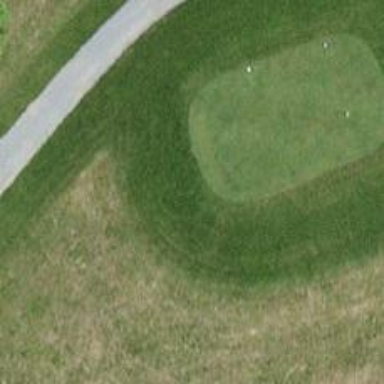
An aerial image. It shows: Golf tee.